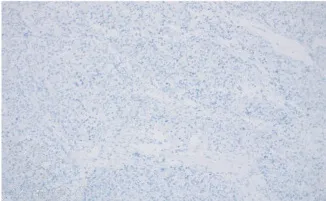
Immunohistochemistry studies. (C) Negative CA IX expression (40x).
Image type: pathology (immunostaining)